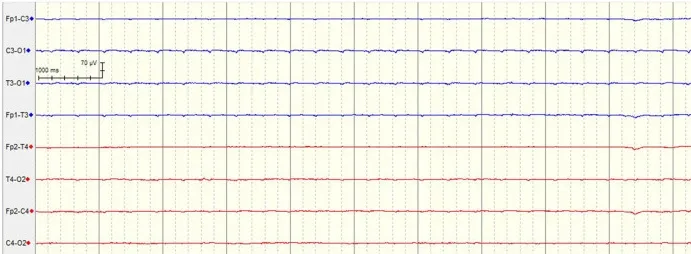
(D) Electroencephalogram of the infant on the 10th day of admission.
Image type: electrography (eeg)